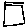
Label: square